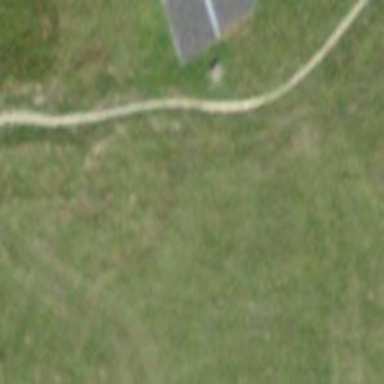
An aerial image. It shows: Path on the ground.